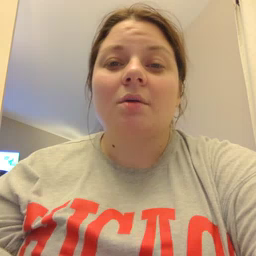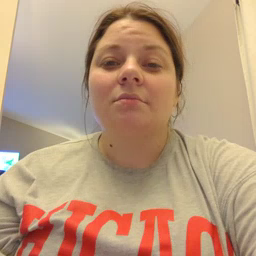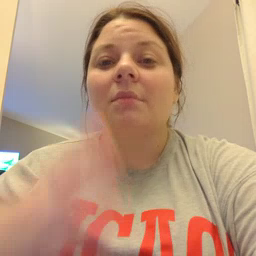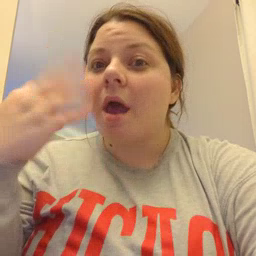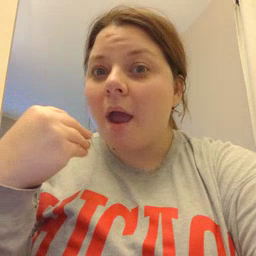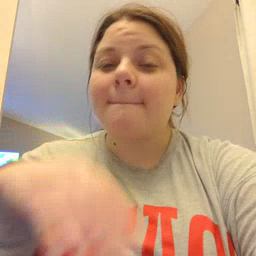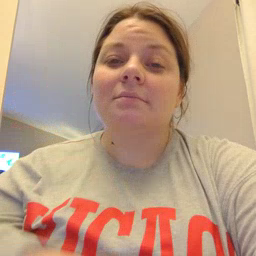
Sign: nap